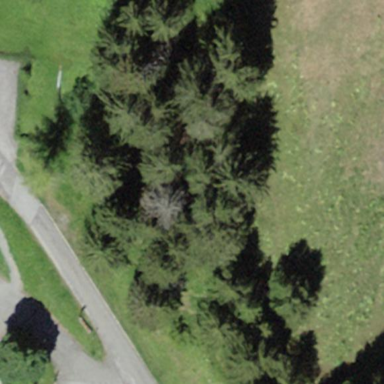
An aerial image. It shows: Forest with needle-leaved trees.